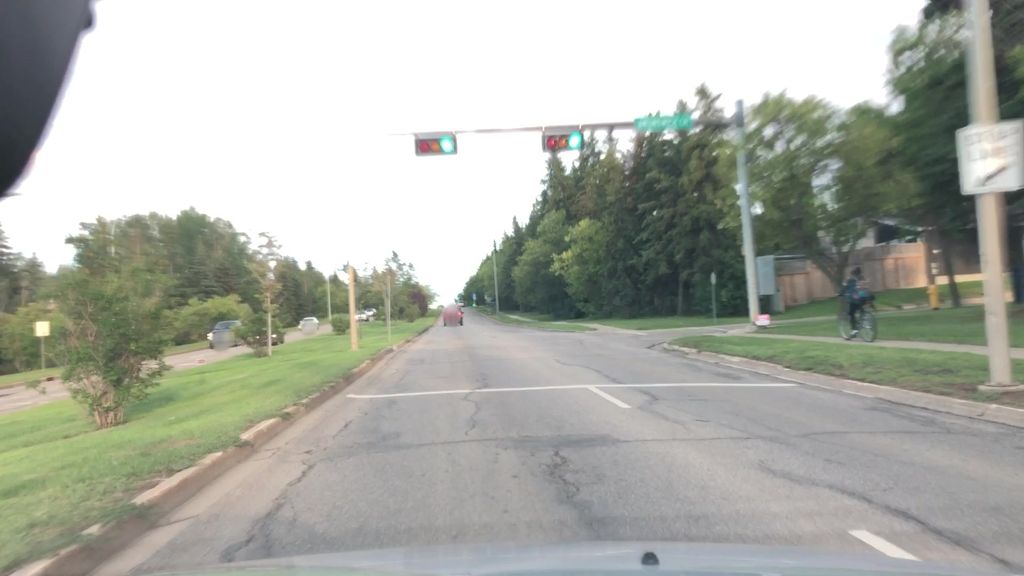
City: edmonton